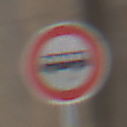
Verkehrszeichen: VerbotKraftomnibusse
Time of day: Midday
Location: Roofed (Beach)
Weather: Overcast
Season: NotSpecified
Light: Natural